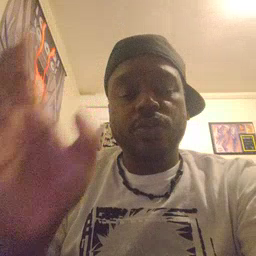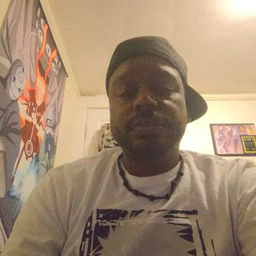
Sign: hello